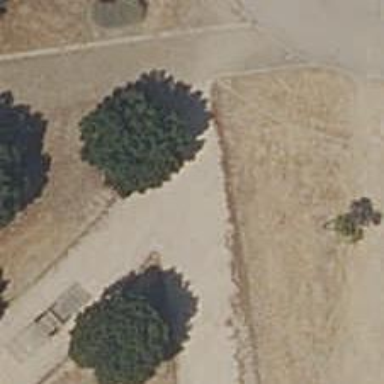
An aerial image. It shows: Dirt footway.